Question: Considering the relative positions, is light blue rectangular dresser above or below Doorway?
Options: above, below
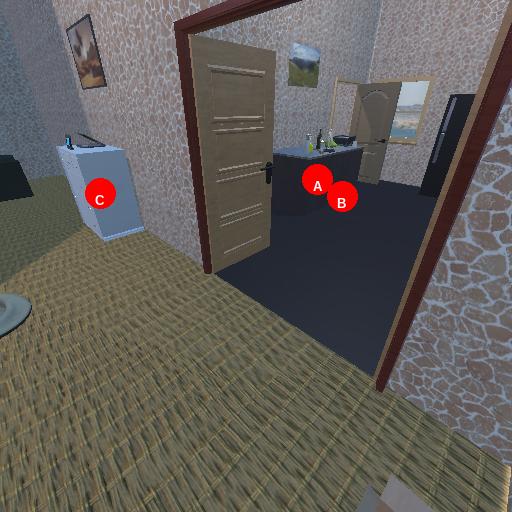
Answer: above